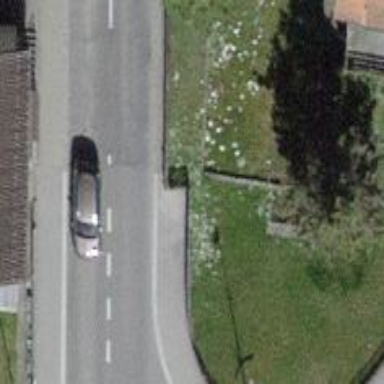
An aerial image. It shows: Kerb serving as barrier.